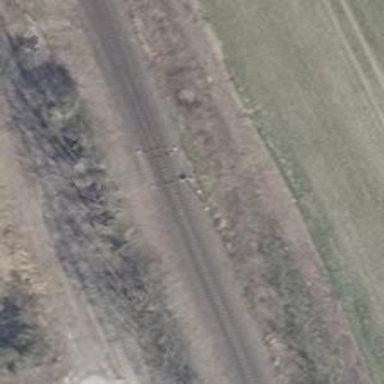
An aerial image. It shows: Railway signal.